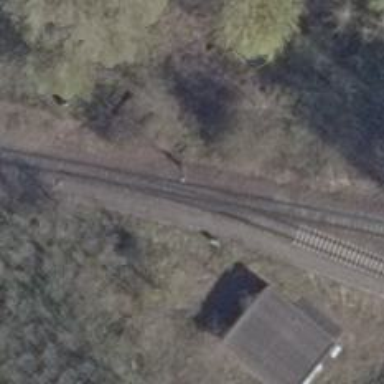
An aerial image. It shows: Railway switch.